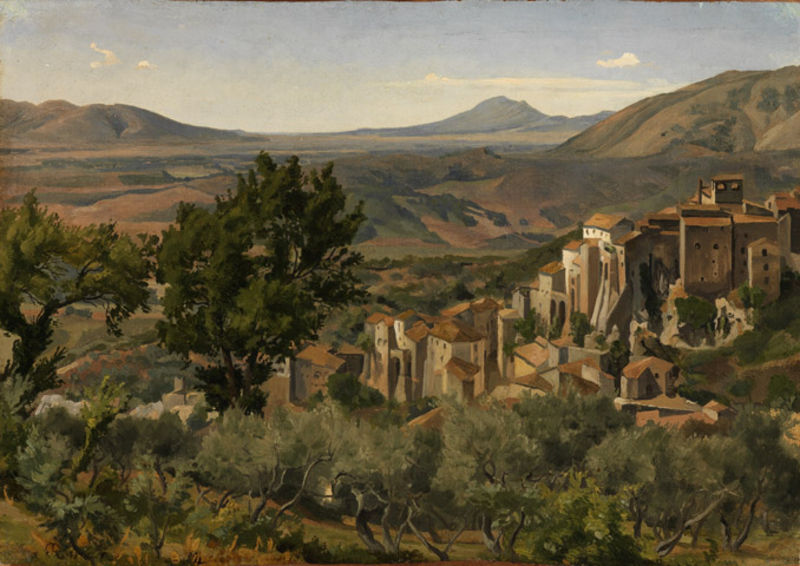
Titel: Landschaft bei Olevano
Künstler: Max Wilhelm Roman
Standort: Karlsruhe
Institution: Staatliche Kunsthalle Karlsruhe
Schlagwörter: himmel, blue, oil, red, white, empty, green, old, painting, windows, brown, cloud, clouds, rocks, sky, stone, tree, building, hill, hills, house, landscape, mountain, mountains, nature, orange, sand, horizon, houses, roof, roofs, summer, sun, trees, village, spain, grass, light, bushes, plants, cubist, shadow, wind, town, dirt, italy, outside, rural, sunny, valley, baum, city, rot, leaves, pastoral, walls, bricks, buildings, ground, rooves, branches, stadt, leaf, outdoors, shade, adobe, desert, heat, mexico, pine trees, shrubs, south, gebirge, arid, earth, vista, tile, countryside, dorf, skyline, stucco, terracotta, dächer, herbst, settlement, warm, berge, italien, felder, häuser, mountians, shrubbery, clay, bark, huts, red roofs, gravel, israel, mediterranean, hillds, olive trees, olive, vineyard, olives, rooftop, ziegel, windswept, villas, mud houses, greenhouses, dift, sttlement, brunches, cluster, tile roofs, clustered, amdscape, \leaves